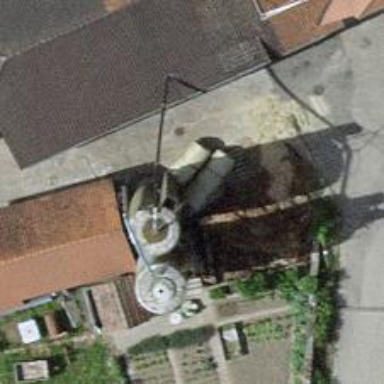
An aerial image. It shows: Silo.